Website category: sports
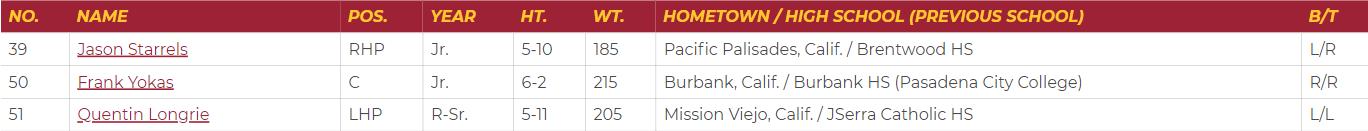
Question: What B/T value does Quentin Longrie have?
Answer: L/L

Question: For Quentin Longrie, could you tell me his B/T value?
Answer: L/L

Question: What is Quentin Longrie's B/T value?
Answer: L/L

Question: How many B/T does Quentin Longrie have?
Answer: L/L

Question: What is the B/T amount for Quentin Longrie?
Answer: L/L

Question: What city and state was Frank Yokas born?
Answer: Burbank, Calif.

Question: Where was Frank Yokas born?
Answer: Burbank, Calif.

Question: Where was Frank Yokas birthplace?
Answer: Burbank, Calif.

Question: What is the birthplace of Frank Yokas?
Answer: Burbank, Calif.

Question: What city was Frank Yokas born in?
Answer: Burbank, Calif.

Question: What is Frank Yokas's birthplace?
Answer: Burbank, Calif.

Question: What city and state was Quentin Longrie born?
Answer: Mission Viejo, Calif.

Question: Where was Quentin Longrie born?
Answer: Mission Viejo, Calif.

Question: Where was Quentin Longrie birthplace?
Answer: Mission Viejo, Calif.

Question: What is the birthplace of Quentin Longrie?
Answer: Mission Viejo, Calif.

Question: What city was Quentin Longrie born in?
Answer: Mission Viejo, Calif.

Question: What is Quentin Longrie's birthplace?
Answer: Mission Viejo, Calif.

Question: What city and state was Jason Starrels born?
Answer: Pacific Palisades, Calif.

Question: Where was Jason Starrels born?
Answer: Pacific Palisades, Calif.

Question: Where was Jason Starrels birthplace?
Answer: Pacific Palisades, Calif.

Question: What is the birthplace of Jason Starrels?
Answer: Pacific Palisades, Calif.

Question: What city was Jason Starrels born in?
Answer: Pacific Palisades, Calif.

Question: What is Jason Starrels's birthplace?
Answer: Pacific Palisades, Calif.

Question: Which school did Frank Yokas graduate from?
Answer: Burbank HS (Pasadena City College)

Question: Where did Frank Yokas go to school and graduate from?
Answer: Burbank HS (Pasadena City College)

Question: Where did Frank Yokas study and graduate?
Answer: Burbank HS (Pasadena City College)

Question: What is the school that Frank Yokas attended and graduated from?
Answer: Burbank HS (Pasadena City College)

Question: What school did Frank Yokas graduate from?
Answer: Burbank HS (Pasadena City College)

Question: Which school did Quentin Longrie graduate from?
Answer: JSerra Catholic HS

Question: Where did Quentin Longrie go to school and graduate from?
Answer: JSerra Catholic HS

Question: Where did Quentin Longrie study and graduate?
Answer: JSerra Catholic HS

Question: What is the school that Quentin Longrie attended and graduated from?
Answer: JSerra Catholic HS

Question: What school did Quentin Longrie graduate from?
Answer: JSerra Catholic HS

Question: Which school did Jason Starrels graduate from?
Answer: Brentwood HS

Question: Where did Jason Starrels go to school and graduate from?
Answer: Brentwood HS

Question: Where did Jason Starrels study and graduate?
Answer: Brentwood HS

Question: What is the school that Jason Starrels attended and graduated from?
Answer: Brentwood HS

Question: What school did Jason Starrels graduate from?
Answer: Brentwood HS